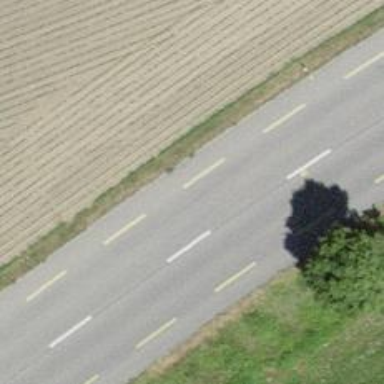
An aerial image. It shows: Primary highway with dedicated lane for cyclists.